Question: As Adapter for ListView, I am using custom adapter. On Adapter's getView method, I am trying to change listitem's background image using setBackgroundDrawable.
'''
public View getView(int position, View convertView, ViewGroup parent) {
View vi = convertView;
CurrencyModel currency = new CurrencyModel();
currency = currencyList.get(position);
if (convertView == null) {
vi = inflater.inflate(R.layout.listitem_currency, null);
}
TextView tvSymbol = (TextView) vi.findViewById(R.id.tvSymbol);
TextView tvSize = (TextView) vi.findViewById(R.id.tvSize);
TextView tvName = (TextView) vi.findViewById(R.id.tvName);
TextView tvRate = (TextView) vi.findViewById(R.id.tvRate);
tvSymbol.setText(currency.getSymbol());
tvSize.setText(currency.getSize());
tvName.setText(currency.getName());
tvRate.setText(currency.getRate());
if (currency.getSymbol().equals("AUD")) {
vi.setBackgroundDrawable(context.getResources().getDrawable(
R.drawable.bg_exch_high_cell));
}
return vi;
}
'''
When activity starts, everything is working correctly - listitem with AUD has different background. All mystery starts when I scroll the listview - other listitems also get "special" background. The more scroll, the more listitems changed. I do not have idea why this is happening. How to solve this problem?

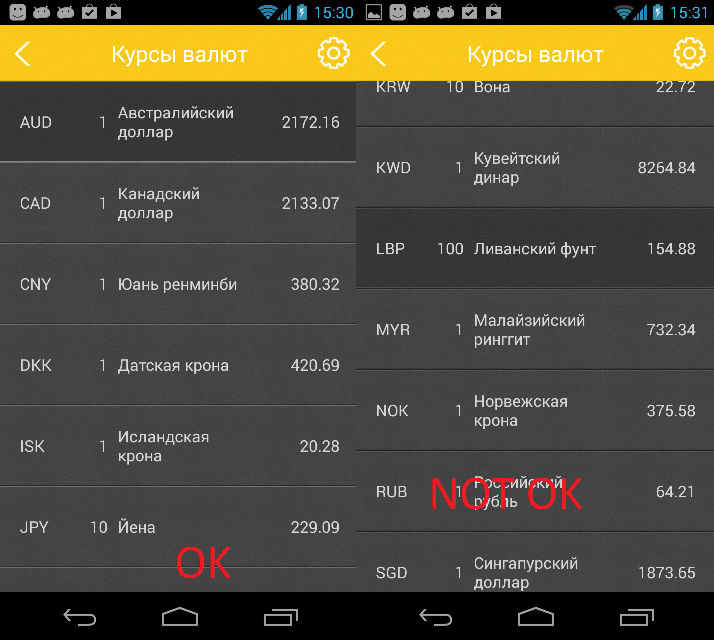
Answer: '''
if (currency.getSymbol().equals("AUD")) {
vi.setBackgroundDrawable(context.getResources().getDrawable(
R.drawable.bg_exch_high_cell));
}
else {//restore default background}
'''
This happens because cell views are reused by listview. You should restore default background for other items.
<URL>